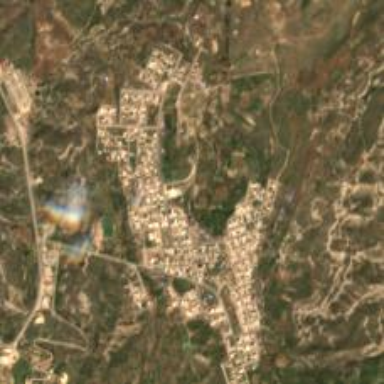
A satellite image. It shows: Residential area located in town.